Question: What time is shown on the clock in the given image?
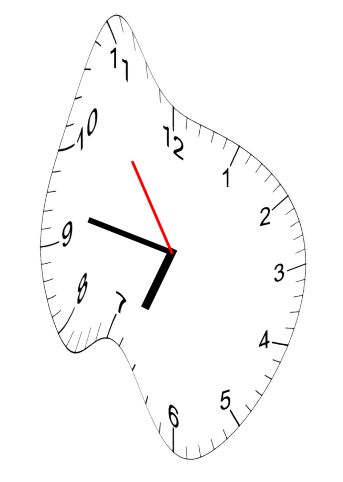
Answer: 06:46:54